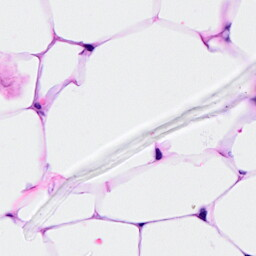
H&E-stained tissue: Breast